Field crop: maize
Growth stage: 2
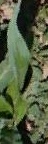
Species: maize